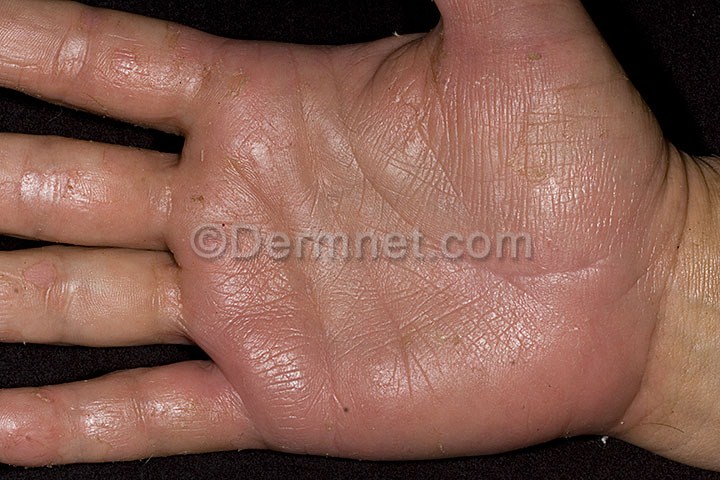
Disease: Psoriasis pictures Lichen Planus and related diseases